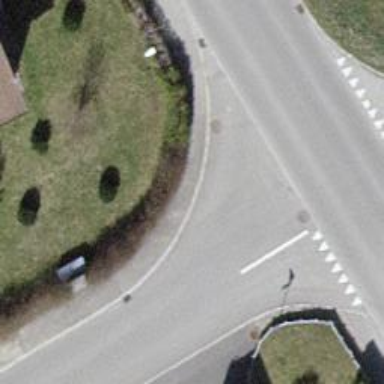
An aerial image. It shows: Hedge barrier.